【题型】填空题　【知识点】平面几何　【难度】medium
如图，在 $\triangle ABC$ 中，$E$ 为边 $AC$ 上一点且满足 $\angle ABE = \angle C$，过点 $A$ 作 $BC$ 的平行线且交 $BE$ 延长线于点 $D$，若 $BC=4$，$BE=3$，则 $AD$ 的长为\_\_\_\_\_\_。

\vspace{0.5cm}

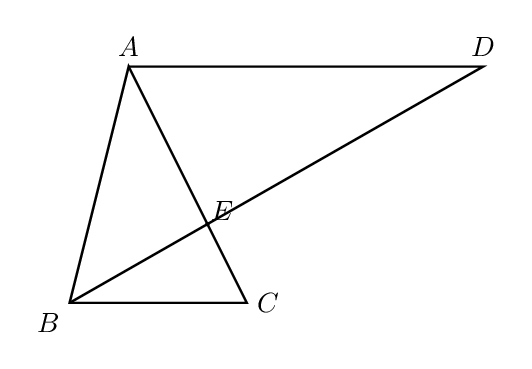
【解答】

\noindent \textbf{【答案】} $\boldsymbol{\dfrac{36}{7}}$

\vspace{0.2cm}
\noindent \textbf{【详解】} 解：$\because$过点$A$作$BC$的平行线且交$BE$延长线于点$D$，
$\therefore AD \parallel BC$，
$\therefore \angle ADB = \angle EBC$，$\triangle AED \backsim \triangle CEB$，
$\therefore \dfrac{AD}{CB} = \dfrac{ED}{EB}$，
$\because BC=4$，$BE=3$，
$\therefore \dfrac{AD}{4} = \dfrac{ED}{3}$，即$AD = \dfrac{4}{3}ED$，

$\because \angle ABE = \angle C$，$\angle ADB = \angle EBC$，
$\therefore \triangle ADB \backsim \triangle EBC$，
$\therefore \dfrac{AD}{EB} = \dfrac{DB}{BC}$，
$\therefore \dfrac{AD}{3} = \dfrac{3+ED}{4}$，
$\therefore AD = \dfrac{9}{4} + \dfrac{3}{4}ED$，

$\therefore \dfrac{4}{3}ED = \dfrac{9}{4} + \dfrac{3}{4}ED$，
解得$ED = \dfrac{27}{7}$，
$\therefore AD = \dfrac{4}{3} \times \dfrac{27}{7} = \dfrac{36}{7}$，
故答案为：$\boldsymbol{\dfrac{36}{7}}$．